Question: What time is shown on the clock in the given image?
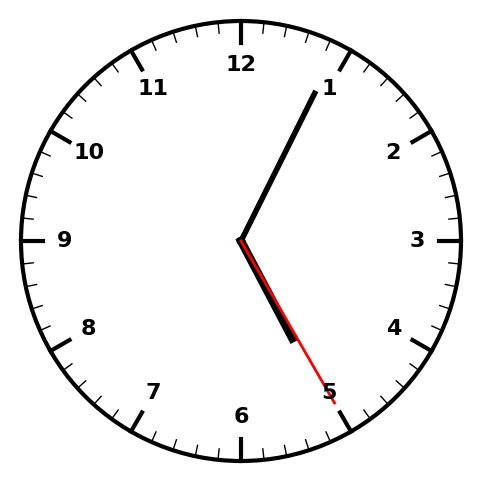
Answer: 05:04:25